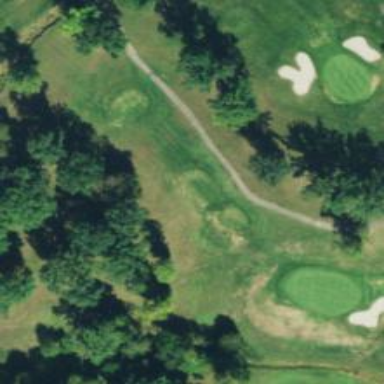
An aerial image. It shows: Path used for both walking and golf.